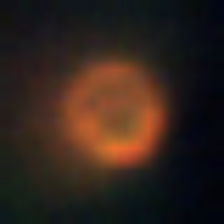
Taxon: NanoPlankton
Group: Other